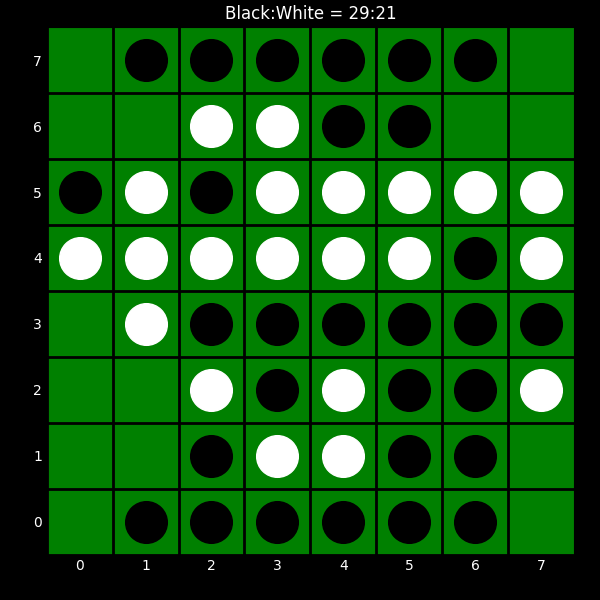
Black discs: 29
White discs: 21